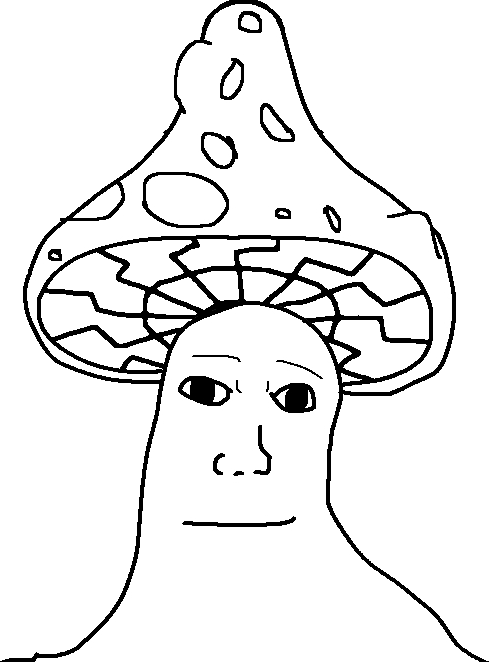
Label: 5_Shroomjak